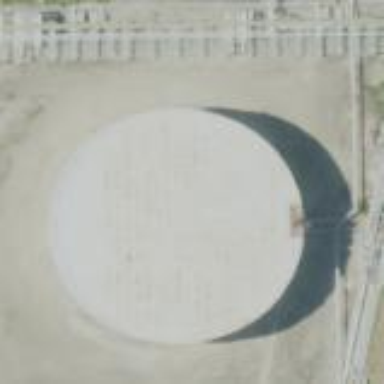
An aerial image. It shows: Storage tank which is man-made and housed in building.